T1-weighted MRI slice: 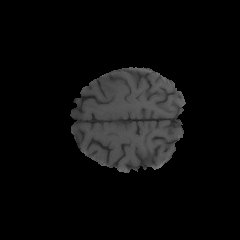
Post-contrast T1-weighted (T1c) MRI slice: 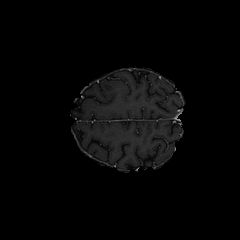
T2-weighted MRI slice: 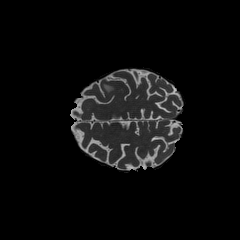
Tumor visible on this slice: yes